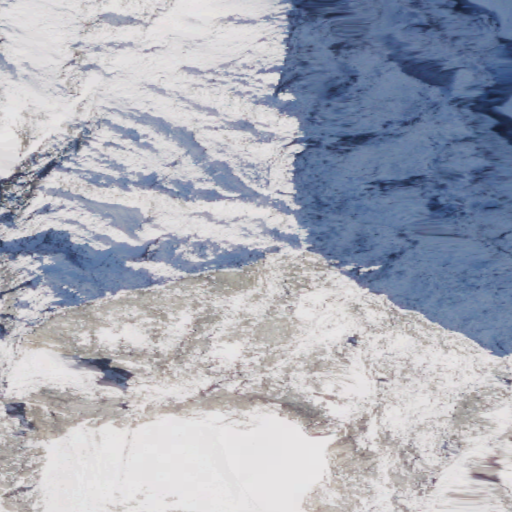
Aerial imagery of mountain in Washington named Mount Formidable containing barren land and snow